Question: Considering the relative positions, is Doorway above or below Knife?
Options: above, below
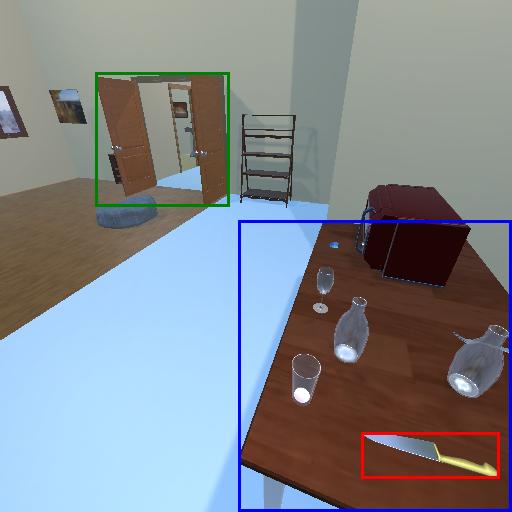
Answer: above